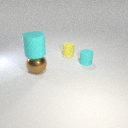
large brown metal sphere in front of small yellow rubber cylinder